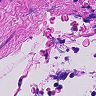
Metastatic tissue present: no